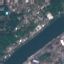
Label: River